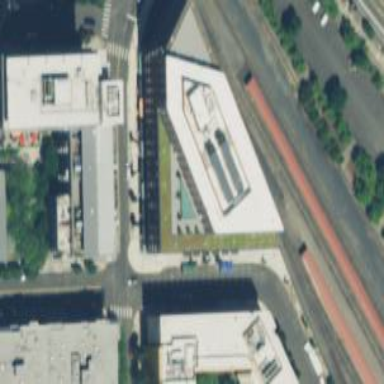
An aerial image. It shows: Office building.